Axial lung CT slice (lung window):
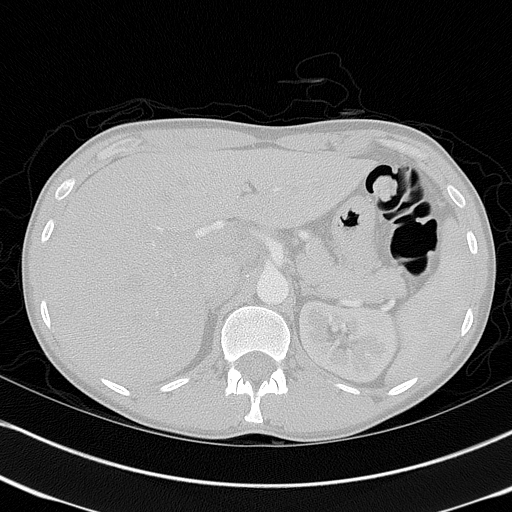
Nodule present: no